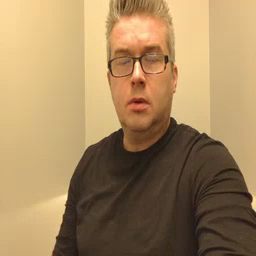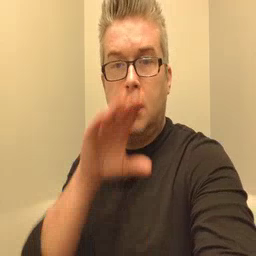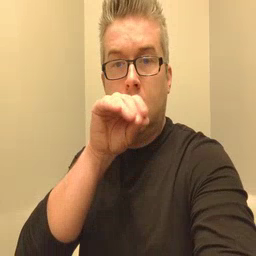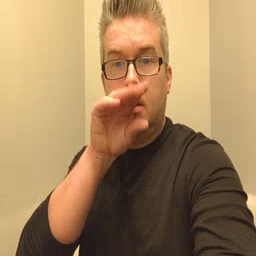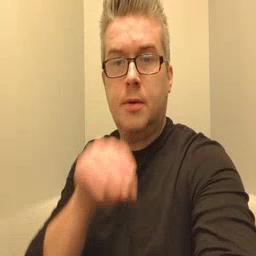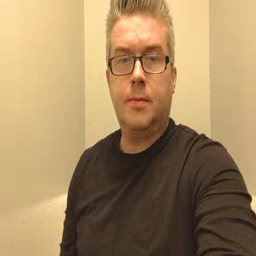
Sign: goose